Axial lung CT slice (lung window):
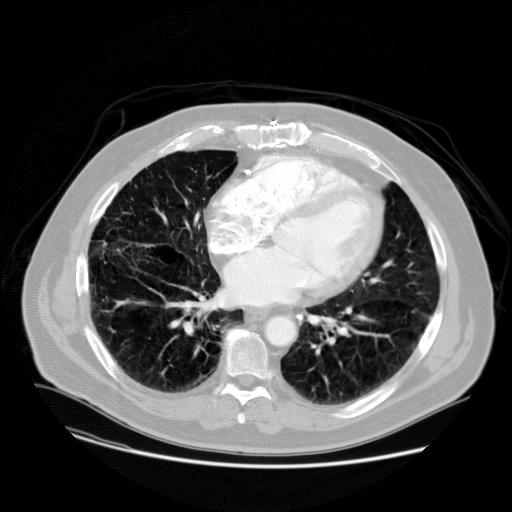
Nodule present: no